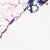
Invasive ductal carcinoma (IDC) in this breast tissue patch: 0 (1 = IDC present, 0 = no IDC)